Aerial crown-view tile of a tropical tree (Barro Colorado Island, Panama), acquired 20250915:
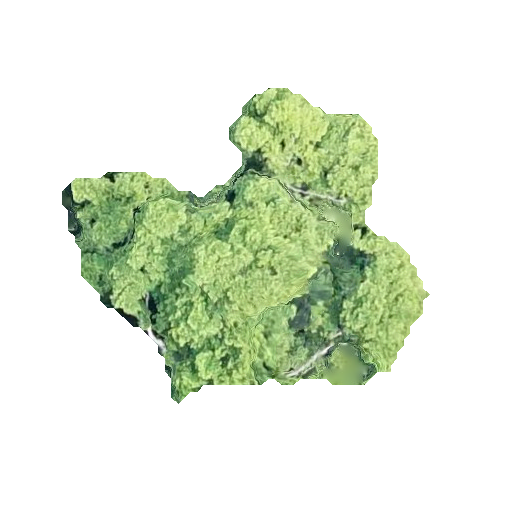
Species: Terminalia amazonia
GBIF accepted scientific name: Terminalia amazonica
Crown area: 99.485 m²